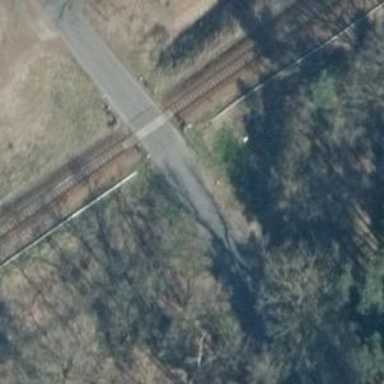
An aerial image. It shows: Railway level crossing.